【题型】选择题　【知识点】平面几何　【难度】medium
如图，四边形 $ABCD$ 四点共圆，其中 $BD$ 为直径，$AB = 4$，$BC = 3$，$\angle ABC = 60^\circ$，则 $AD$ 的长度为（ ）

\vspace{0.5em}
\noindent A. $\frac{5\sqrt{3}}{3}$ \quad B. $\frac{2\sqrt{3}}{3}$ \quad C. $\frac{5\sqrt{3}}{6}$ \quad D. $\frac{2\sqrt{39}}{3}$
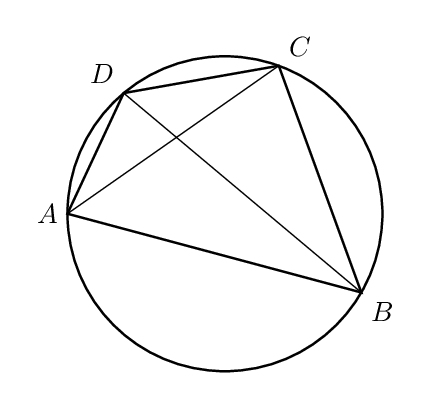
【解答】
\noindent \textbf{【答案】} B

\vspace{1em}
% 分析部分
\noindent \textbf{【分析】} 利用令 $\angle CBD = \theta \in \left(0, \frac{\pi}{3}\right)$ 可得 $\angle CDB = \frac{\pi}{2} - \theta$，$\angle ADB = \frac{\pi}{6} + \theta$，在 $\triangle BCD$、$\triangle ABD$ 应用正弦定理，结合三角恒等变换可得 $\cos\theta = \frac{3\sqrt{3}}{2\sqrt{13}}$，进而求外接圆直径，最后应用勾股定理求 $AD$。

\vspace{1em}
% 详解部分
\noindent \textbf{【详解】} 令 $\angle CBD = \theta \in \left(0, \frac{\pi}{3}\right)$，则 $\angle ABD = \frac{\pi}{3} - \theta$，故 $\angle CDB = \frac{\pi}{2} - \theta$，$\angle ADB = \frac{\pi}{6} + \theta$，

在 $\triangle BCD$ 中 $\frac{BC}{\sin\angle CDB} = \frac{BD}{\sin\angle BCD}$，$\triangle ABD$ 中 $\frac{AB}{\sin\angle ADB} = \frac{BD}{\sin\angle BAD}$，

又 $\angle BCD = \angle BAD = \frac{\pi}{2}$，故 $\frac{BC}{\sin\angle CDB} = \frac{AB}{\sin\angle ADB} \Rightarrow \frac{3}{\sin\left(\frac{\pi}{2} - \theta\right)} = \frac{4}{\sin\left(\frac{\pi}{6} + \theta\right)}$，

所以 $3\sin\left(\frac{\pi}{6} + \theta\right) = 4\cos\theta \Rightarrow \frac{3\sqrt{3}}{2}\sin\theta = \frac{5}{2}\cos\theta \Rightarrow \tan\theta = \frac{5}{3\sqrt{3}}$，即 $\cos\theta = \frac{3\sqrt{3}}{2\sqrt{13}}$，

所以 $\triangle BCD$ 外接圆直径 $BD = \frac{BC}{\sin\angle CDB} = \frac{3}{\cos\theta} = \frac{2\sqrt{13}}{\sqrt{3}}$，则 $AD = \sqrt{BD^2 - AB^2} = \sqrt{\frac{4 \times 13}{3} - 16} = \frac{2\sqrt{3}}{3}$。

\noindent 故选：B